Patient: sex F, age 69
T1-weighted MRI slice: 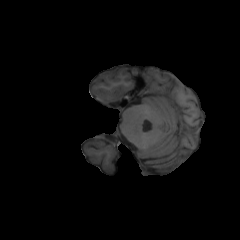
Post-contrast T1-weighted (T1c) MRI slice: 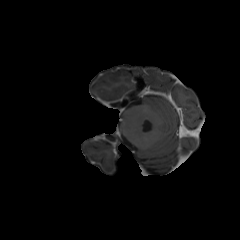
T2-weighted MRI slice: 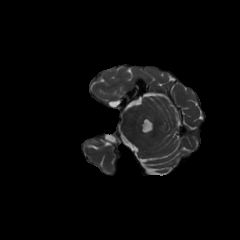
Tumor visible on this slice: no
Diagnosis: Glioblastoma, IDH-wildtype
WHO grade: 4